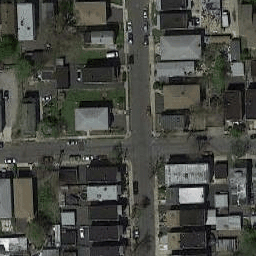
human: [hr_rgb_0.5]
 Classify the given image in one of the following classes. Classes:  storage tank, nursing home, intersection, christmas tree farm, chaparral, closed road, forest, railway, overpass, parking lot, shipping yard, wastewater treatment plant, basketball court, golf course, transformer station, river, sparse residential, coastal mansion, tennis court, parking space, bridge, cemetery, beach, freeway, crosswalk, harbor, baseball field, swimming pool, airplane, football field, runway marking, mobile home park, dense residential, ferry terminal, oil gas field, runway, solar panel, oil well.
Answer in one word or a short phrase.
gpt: intersection